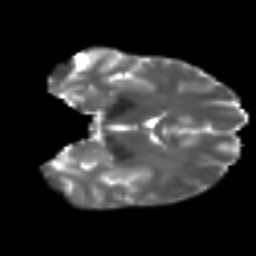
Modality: T2w
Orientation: coronal
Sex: female
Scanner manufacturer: ge
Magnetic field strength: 3 T
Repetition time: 7 s
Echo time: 0.08 s